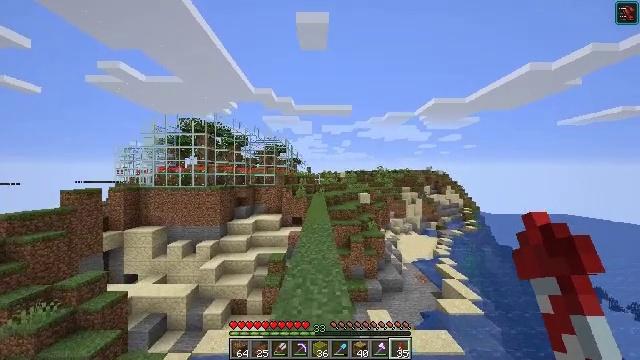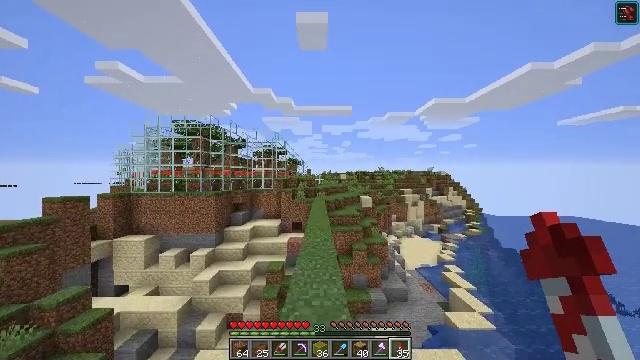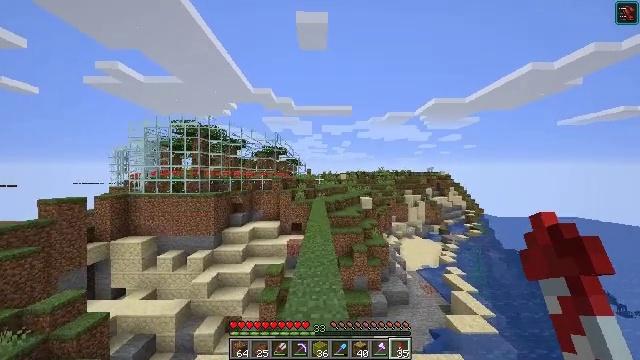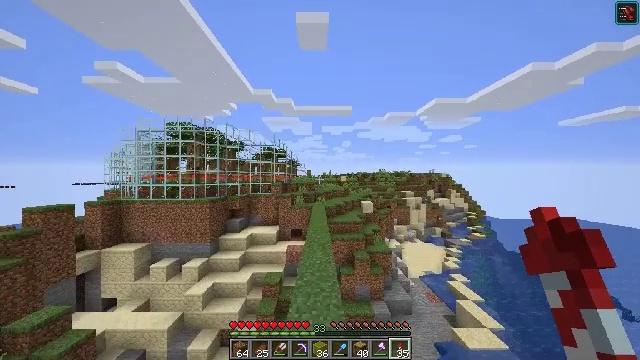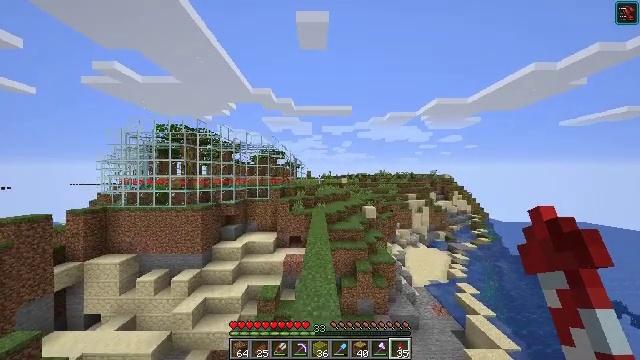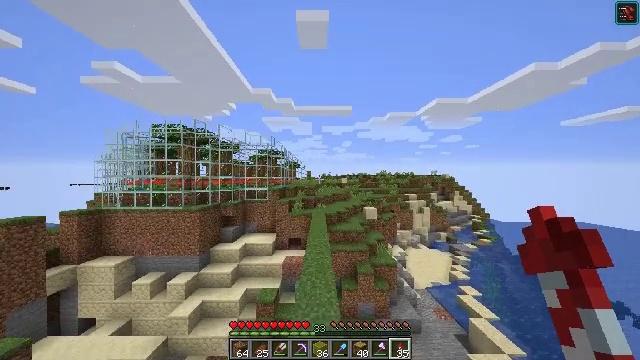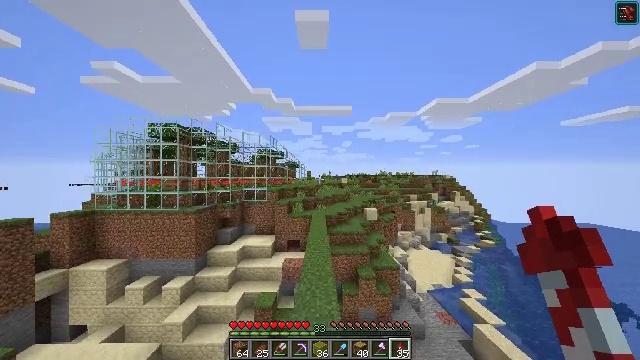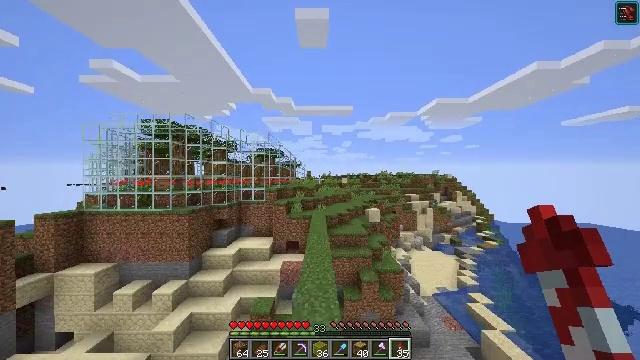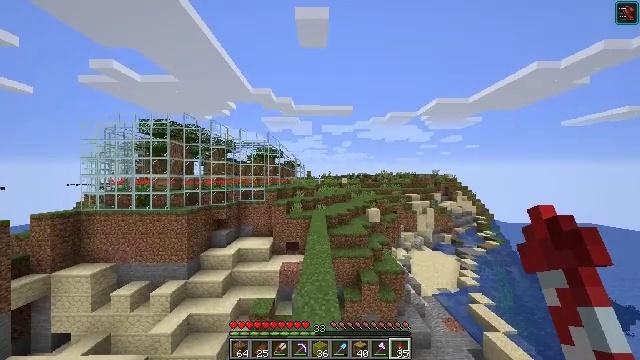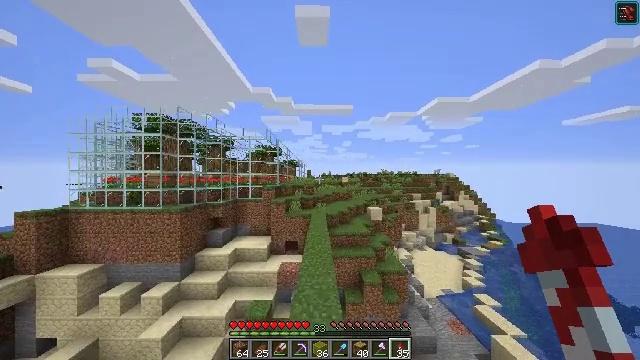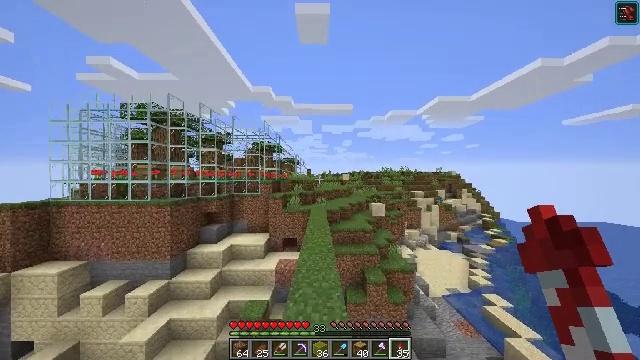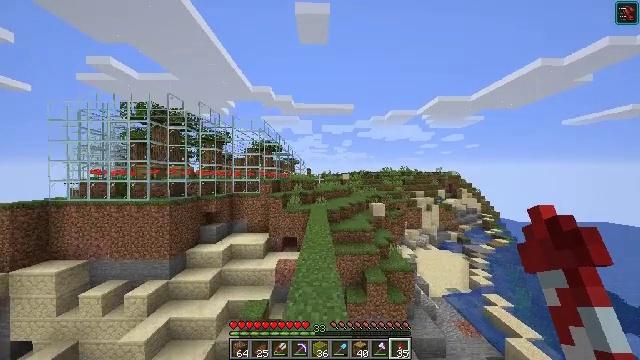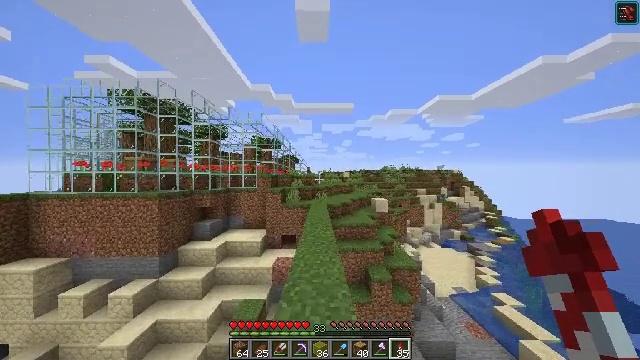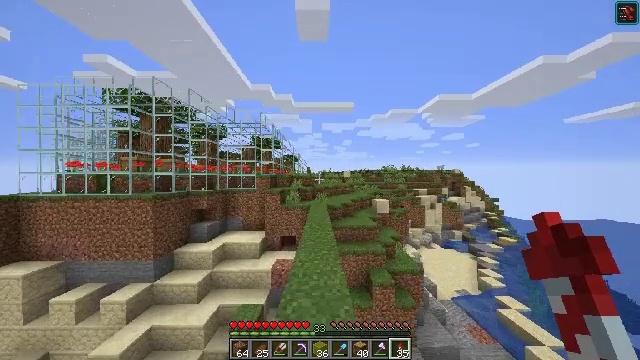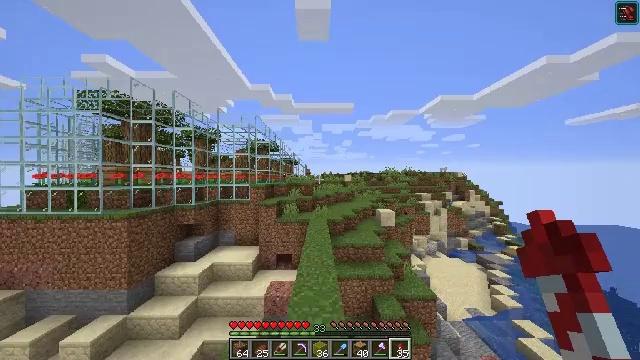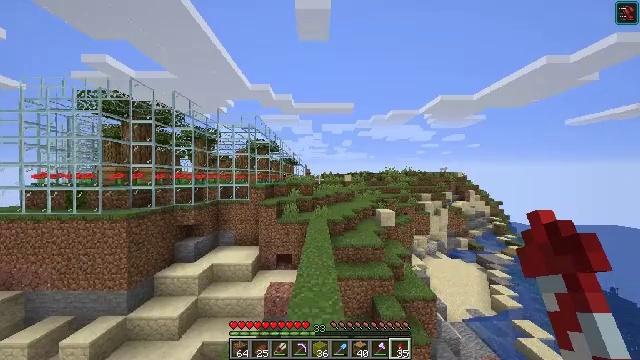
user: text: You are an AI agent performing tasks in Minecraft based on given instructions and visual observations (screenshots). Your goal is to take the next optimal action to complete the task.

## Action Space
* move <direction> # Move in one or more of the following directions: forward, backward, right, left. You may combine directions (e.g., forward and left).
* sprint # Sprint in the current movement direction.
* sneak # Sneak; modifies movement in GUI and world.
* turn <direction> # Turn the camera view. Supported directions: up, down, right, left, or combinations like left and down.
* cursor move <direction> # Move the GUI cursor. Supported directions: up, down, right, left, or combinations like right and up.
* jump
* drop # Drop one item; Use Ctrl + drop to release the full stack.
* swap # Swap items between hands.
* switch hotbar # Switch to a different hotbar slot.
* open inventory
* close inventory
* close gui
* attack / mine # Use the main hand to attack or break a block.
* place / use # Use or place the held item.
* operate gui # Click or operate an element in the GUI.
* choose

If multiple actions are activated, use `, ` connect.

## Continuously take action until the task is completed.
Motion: motion action
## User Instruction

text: Make a honeycomb block with honeycombs on the crafting table.
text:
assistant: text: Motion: move forward, attack / mine, jump
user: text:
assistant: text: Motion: move forward, attack / mine, jump
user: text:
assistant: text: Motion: move forward, attack / mine, jump
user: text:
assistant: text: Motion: move forward, attack / mine, jump
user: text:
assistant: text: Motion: move forward, attack / mine, jump
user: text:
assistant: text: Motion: move forward, attack / mine, jump
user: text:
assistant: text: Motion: move forward, attack / mine, jump
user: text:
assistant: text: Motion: move forward, attack / mine, jump
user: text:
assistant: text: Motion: move forward, attack / mine, jump
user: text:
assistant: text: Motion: move forward, attack / mine, jump
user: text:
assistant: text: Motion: move forward, attack / mine, jump
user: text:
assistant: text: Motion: move forward, attack / mine, jump
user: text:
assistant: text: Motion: move forward, attack / mine, jump
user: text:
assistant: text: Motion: move forward, attack / mine, jump
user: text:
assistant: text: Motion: move forward, attack / mine, jump
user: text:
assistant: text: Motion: move forward, attack / mine, jump
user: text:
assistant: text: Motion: move forward, attack / mine, jump
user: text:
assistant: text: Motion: move forward, attack / mine, jump
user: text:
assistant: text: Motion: move forward, attack / mine, jump
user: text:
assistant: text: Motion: move forward, attack / mine, jump
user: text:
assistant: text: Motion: move forward, attack / mine, jump
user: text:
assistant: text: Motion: move forward, attack / mine, jump
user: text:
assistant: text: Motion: move forward, attack / mine, jump
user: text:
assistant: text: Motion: move forward, attack / mine, jump
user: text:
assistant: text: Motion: move forward, attack / mine, jump
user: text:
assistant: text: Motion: move forward, attack / mine, jump
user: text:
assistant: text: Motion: move forward, attack / mine, jump
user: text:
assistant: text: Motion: move forward, attack / mine, jump
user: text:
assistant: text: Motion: move forward, attack / mine, jump
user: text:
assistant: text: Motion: move forward, attack / mine, jump